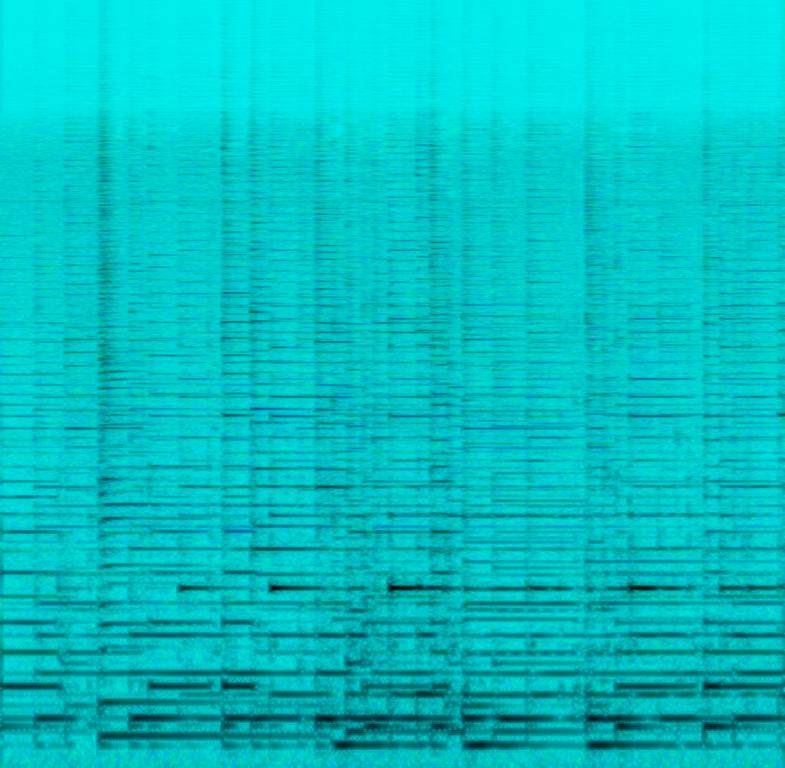
This music is an acoustic instrumental. The tempo is medium with an acoustic guitar lead harmony, with minimalist instrumentation. The music is soft, soothing, pleasant, engaging, and delicate.